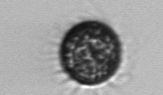
Label: Ciliophora